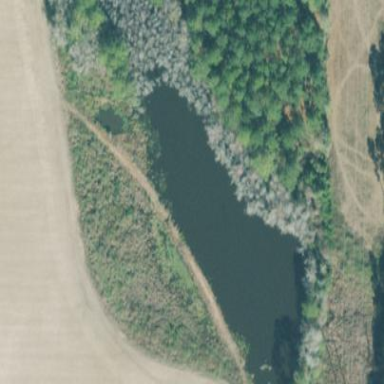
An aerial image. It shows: Reservoir of natural water.